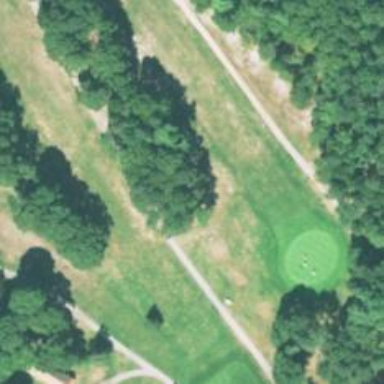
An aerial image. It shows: Pathway for golfing.